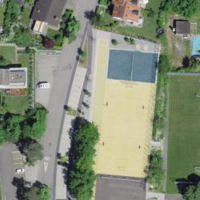
EUNIS habitat code: 53
Species observed at this site:
Ficus carica